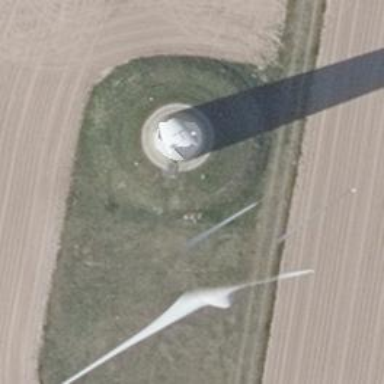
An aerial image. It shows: Wind power generator utilizing wind turbines.